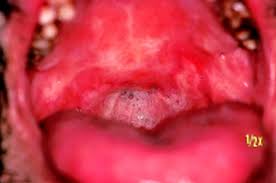
Condition: Mouth Ulcer